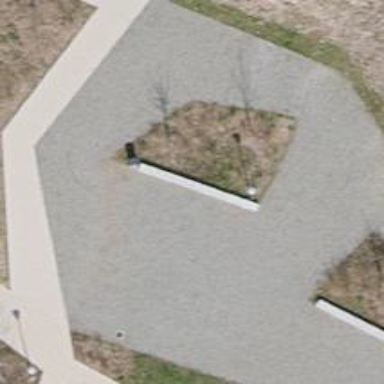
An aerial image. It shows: Concrete bench.